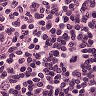
Metastatic tissue present: no